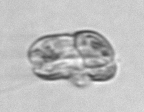
Label: Karenia